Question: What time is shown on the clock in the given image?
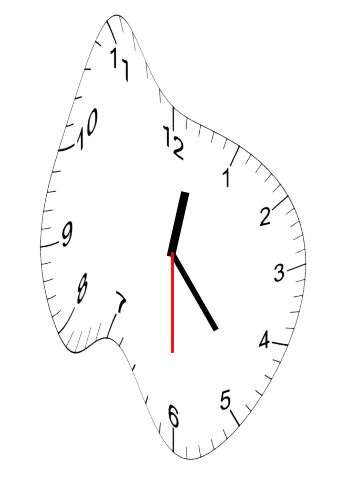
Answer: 12:23:30